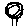
Label: tree